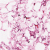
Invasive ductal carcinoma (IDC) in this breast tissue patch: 0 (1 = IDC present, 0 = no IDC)